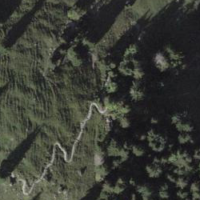
EUNIS habitat code: 23
Species observed at this site:
Astrantia major
Campanula thyrsoides
Colias croceus
Dryas octopetala
Turdus viscivorus
Gomphocerippus rufus
Pyrrhocorax graculus
Fringilla coelebs